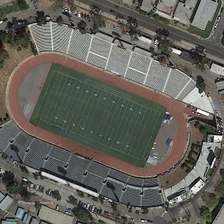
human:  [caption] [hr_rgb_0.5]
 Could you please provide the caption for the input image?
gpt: in a block is a stadium with a white stand and a blue one on it two long sides respectively .

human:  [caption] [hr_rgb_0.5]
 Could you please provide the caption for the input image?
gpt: it is an open air stadium with a large football field and running tracks and plenty of bleachers surrounded by rows of houses and a straight road .

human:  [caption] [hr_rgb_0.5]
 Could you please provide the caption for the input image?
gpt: in a block is a stadium with a white stand and a blue one on it two long sides respectively .

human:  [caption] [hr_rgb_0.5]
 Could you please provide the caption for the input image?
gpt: in a block is a stadium with a white stand and a blue one on it two long sides respectively .

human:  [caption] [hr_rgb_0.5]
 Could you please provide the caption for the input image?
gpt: some buildings and green trees are around a stadium with a football field in it .